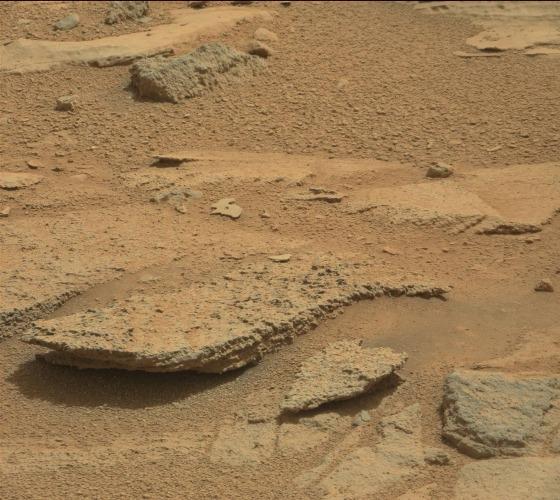
Terrain classes present: Bedrock, Gravel / Sand / Soil, Rock, Shadow